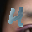
Label: 4